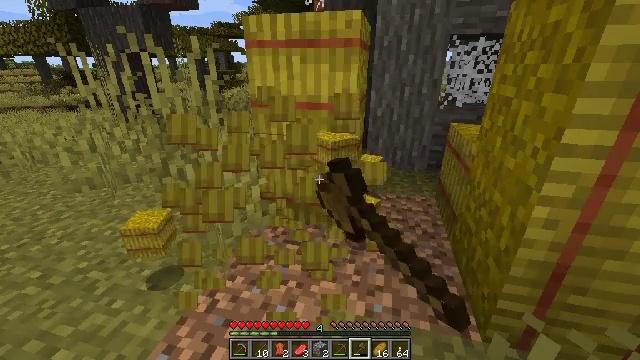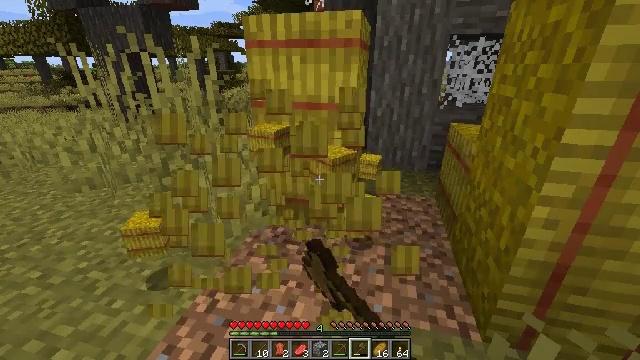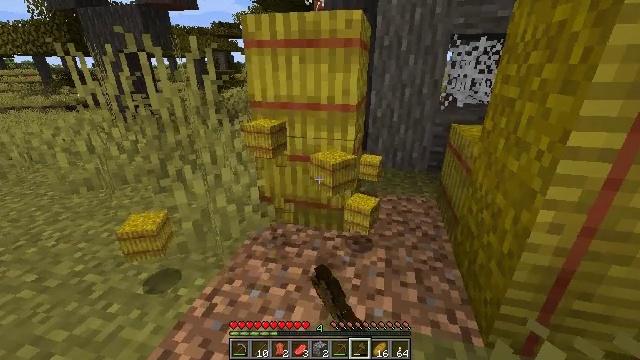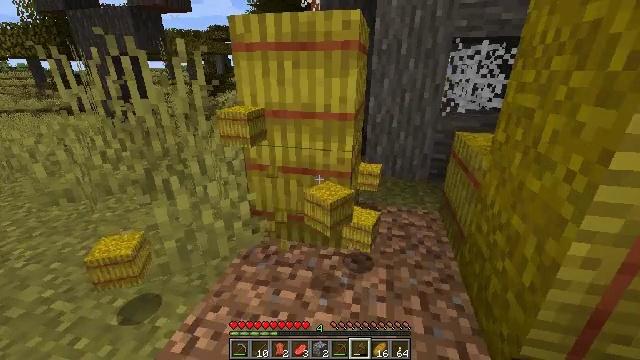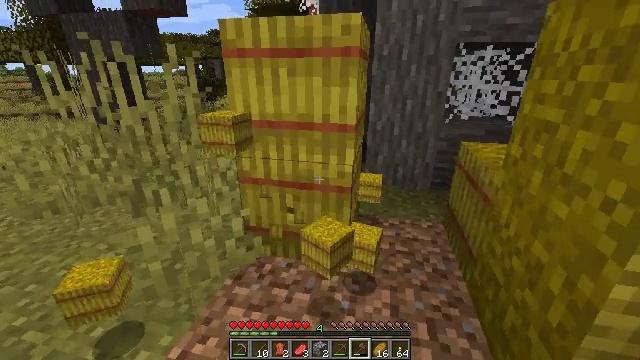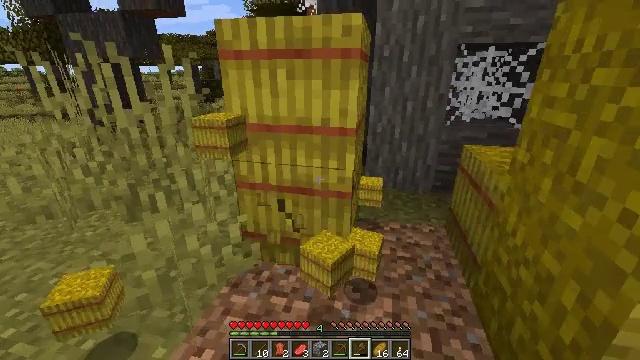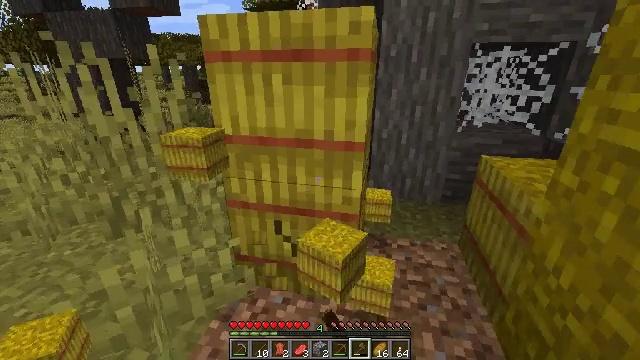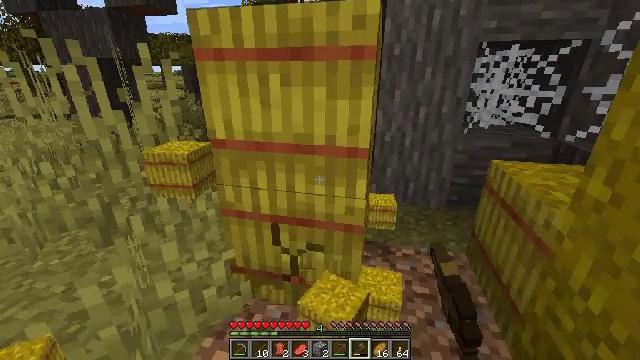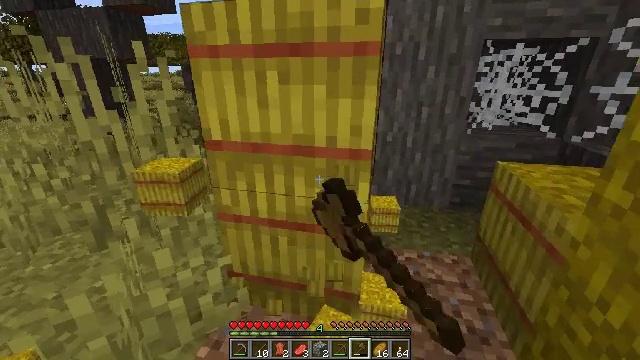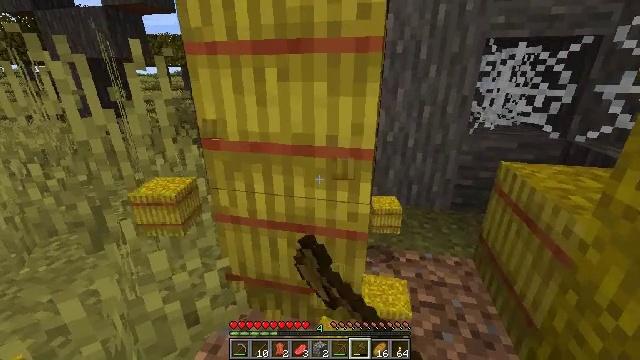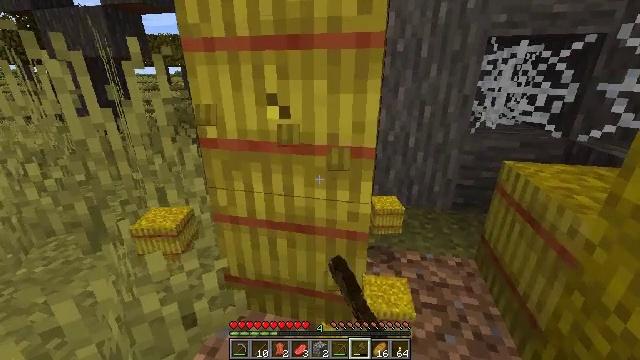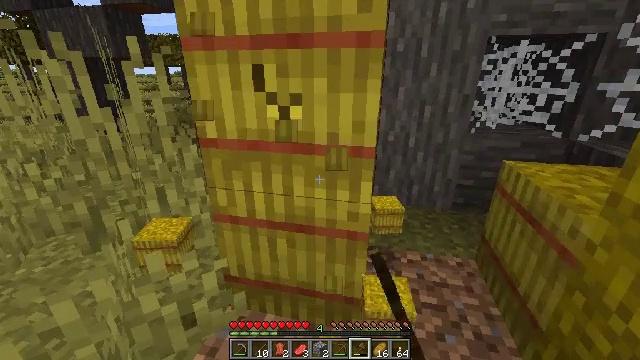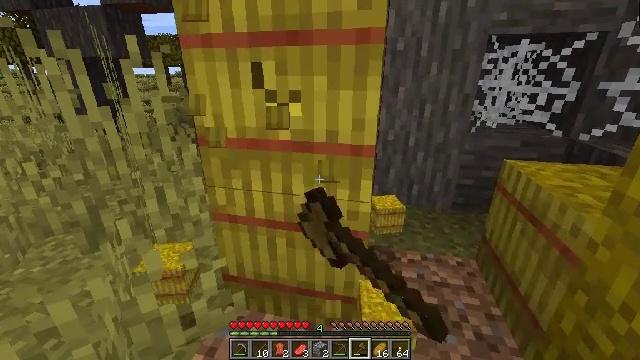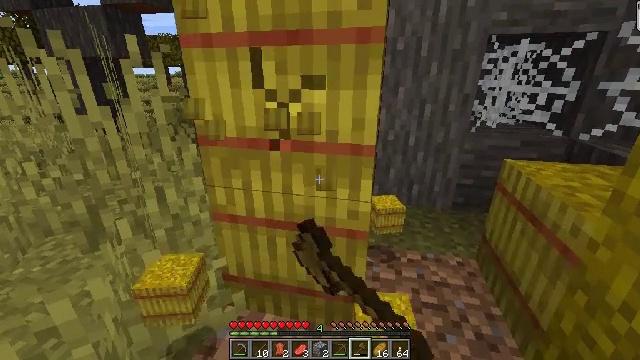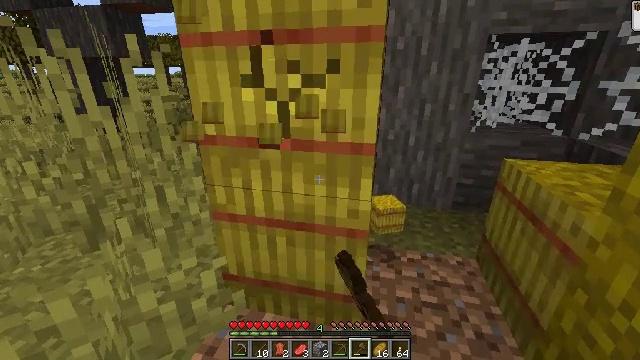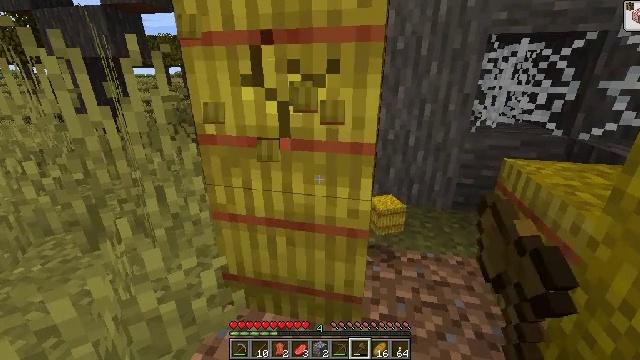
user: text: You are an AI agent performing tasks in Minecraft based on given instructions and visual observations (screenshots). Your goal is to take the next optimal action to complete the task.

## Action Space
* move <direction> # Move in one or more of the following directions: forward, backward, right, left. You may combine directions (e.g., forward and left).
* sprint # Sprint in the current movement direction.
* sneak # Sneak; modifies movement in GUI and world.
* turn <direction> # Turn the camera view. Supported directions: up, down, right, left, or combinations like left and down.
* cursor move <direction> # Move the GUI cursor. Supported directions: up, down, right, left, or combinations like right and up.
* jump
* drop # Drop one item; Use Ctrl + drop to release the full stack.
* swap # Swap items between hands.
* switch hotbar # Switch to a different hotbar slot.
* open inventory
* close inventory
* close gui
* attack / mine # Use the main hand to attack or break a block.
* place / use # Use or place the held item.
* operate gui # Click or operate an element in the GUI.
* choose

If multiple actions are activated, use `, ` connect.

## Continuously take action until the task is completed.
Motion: motion action
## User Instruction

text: Attack the hay block to get hay.
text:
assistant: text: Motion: attack / mine
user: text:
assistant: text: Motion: move forward, attack / mine
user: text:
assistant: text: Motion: move forward, attack / mine
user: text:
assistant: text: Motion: move forward, attack / mine
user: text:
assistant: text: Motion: move forward, attack / mine
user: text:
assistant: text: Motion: move forward, attack / mine
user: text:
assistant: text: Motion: attack / mine
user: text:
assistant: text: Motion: attack / mine
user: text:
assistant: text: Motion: attack / mine
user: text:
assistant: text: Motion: attack / mine
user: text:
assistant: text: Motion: attack / mine
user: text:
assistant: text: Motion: attack / mine
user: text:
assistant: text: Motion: attack / mine
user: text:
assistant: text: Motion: attack / mine
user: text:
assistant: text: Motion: attack / mine
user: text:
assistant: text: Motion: attack / mine
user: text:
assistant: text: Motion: attack / mine
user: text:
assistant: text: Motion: attack / mine
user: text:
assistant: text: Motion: attack / mine
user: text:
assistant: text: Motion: attack / mine
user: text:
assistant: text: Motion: attack / mine
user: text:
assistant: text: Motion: attack / mine
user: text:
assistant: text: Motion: attack / mine
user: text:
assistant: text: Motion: attack / mine
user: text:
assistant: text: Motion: attack / mine
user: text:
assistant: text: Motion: attack / mine
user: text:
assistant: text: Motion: attack / mine
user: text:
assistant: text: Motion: attack / mine
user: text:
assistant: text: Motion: attack / mine
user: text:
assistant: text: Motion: attack / mine